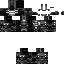
A male skeleton skin with dark skin, wearing brown helmet dressed in a black armor chest and black pants, featuring a closed mouth.